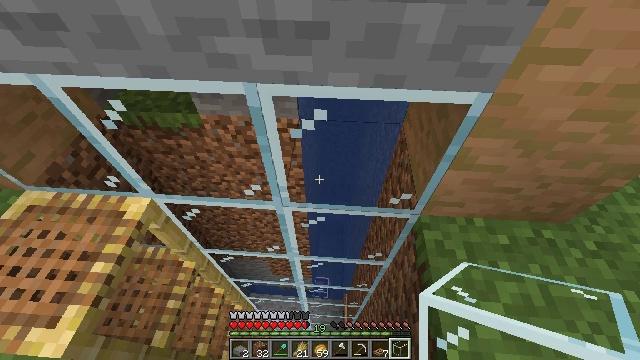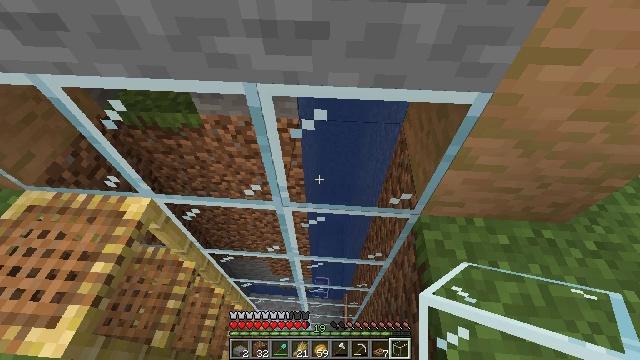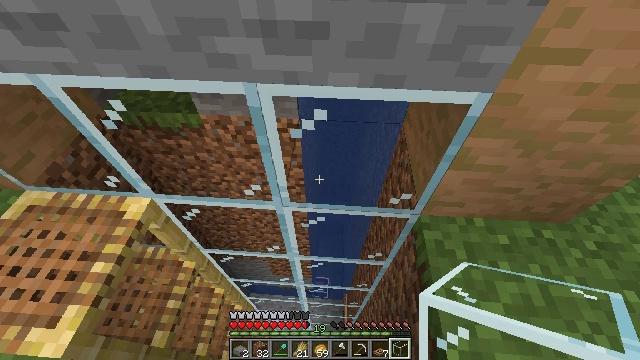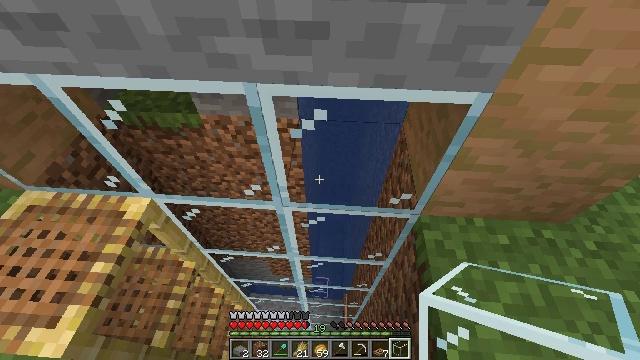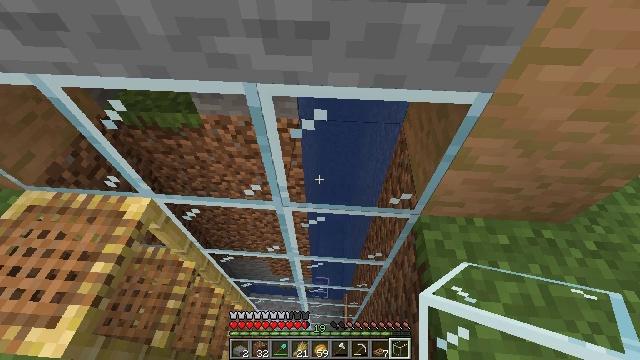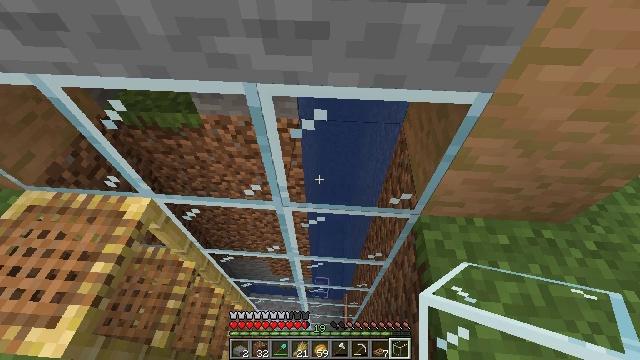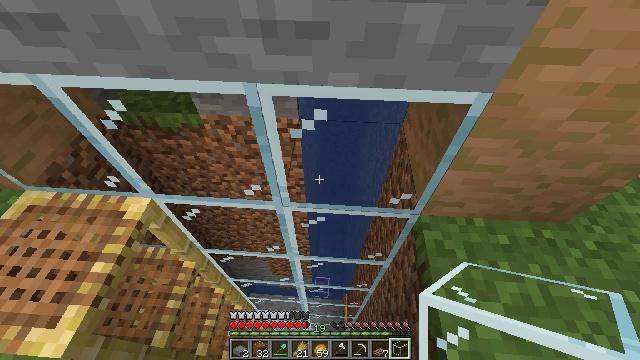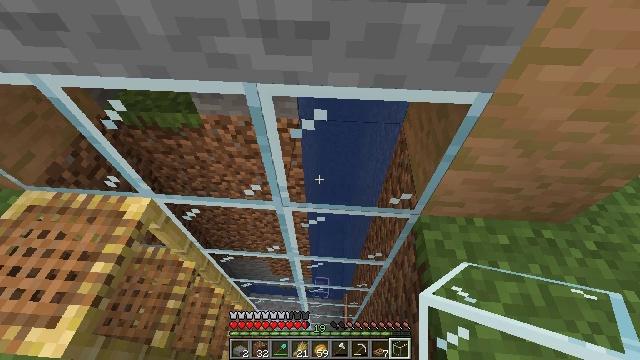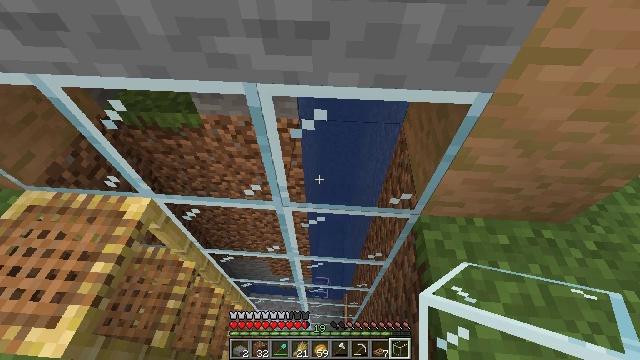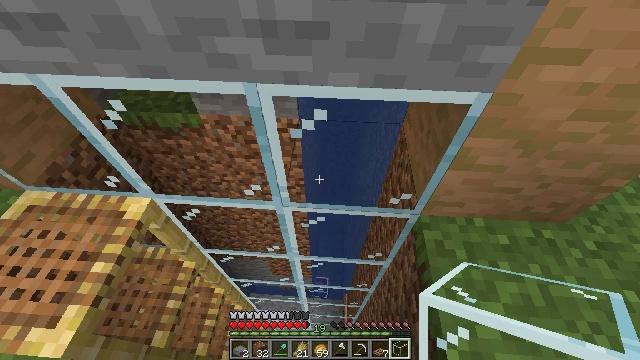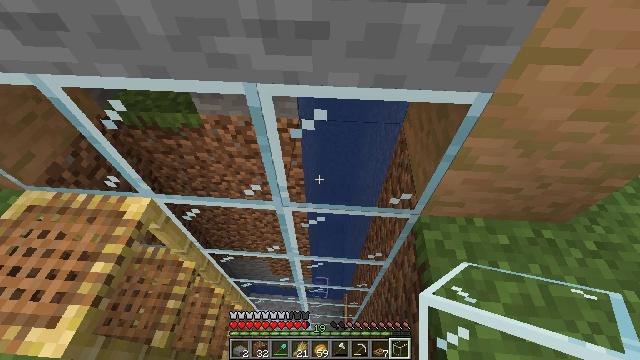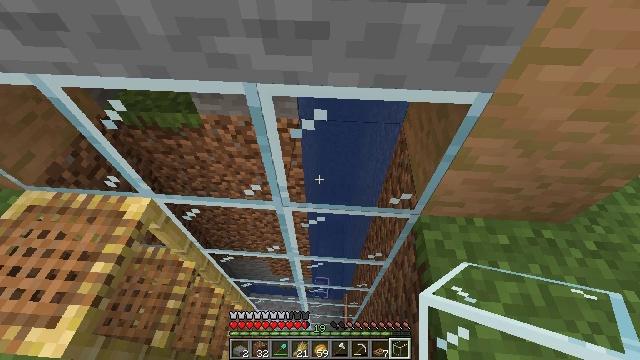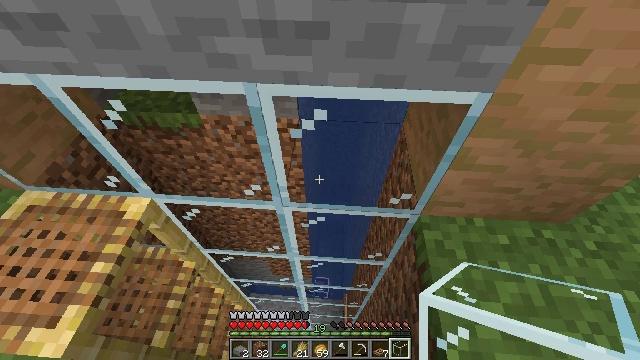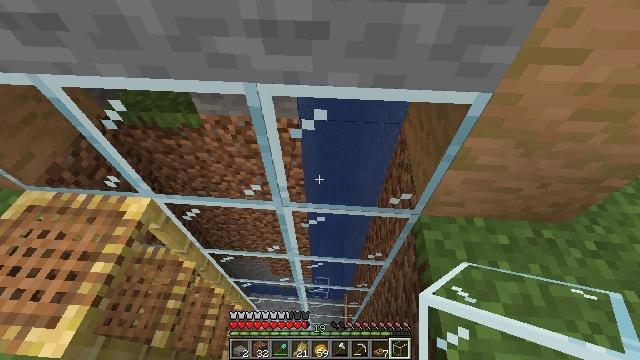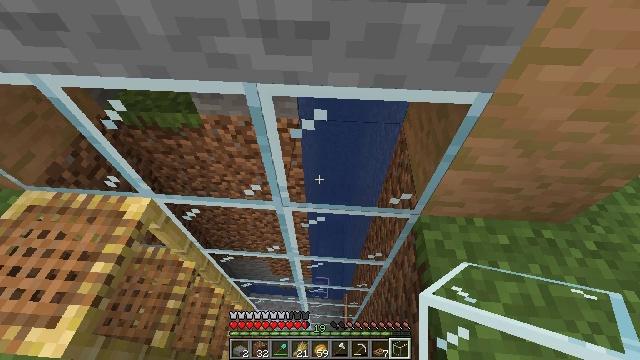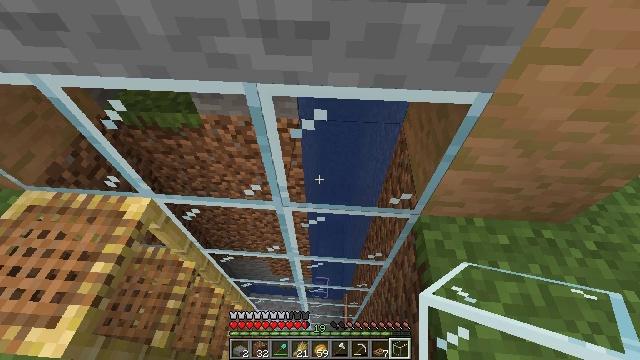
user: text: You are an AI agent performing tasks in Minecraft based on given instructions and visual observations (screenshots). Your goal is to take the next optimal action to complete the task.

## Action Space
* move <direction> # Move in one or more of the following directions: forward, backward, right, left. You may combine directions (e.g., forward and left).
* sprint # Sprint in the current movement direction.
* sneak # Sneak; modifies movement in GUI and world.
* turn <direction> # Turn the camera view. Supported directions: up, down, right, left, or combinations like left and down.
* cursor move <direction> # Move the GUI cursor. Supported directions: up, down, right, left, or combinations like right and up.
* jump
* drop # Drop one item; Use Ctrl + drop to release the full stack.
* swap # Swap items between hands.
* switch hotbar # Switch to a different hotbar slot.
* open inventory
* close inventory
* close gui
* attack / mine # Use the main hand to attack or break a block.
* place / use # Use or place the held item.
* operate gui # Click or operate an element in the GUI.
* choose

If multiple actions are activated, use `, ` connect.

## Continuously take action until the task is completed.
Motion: motion action
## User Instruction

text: Create a jungle sign in the crafting grid.
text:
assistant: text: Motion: no_op
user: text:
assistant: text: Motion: no_op
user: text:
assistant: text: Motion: no_op
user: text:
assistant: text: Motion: no_op
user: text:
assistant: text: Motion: no_op
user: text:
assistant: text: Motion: no_op
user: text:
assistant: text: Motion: no_op
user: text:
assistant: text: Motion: no_op
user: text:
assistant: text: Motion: no_op
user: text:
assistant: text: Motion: no_op
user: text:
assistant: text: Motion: no_op
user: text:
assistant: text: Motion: no_op
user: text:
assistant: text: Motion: no_op
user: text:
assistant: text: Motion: no_op
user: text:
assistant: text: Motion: no_op
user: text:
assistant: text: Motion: no_op
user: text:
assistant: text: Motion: no_op
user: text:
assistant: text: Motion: no_op
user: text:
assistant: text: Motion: no_op
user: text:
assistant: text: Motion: no_op
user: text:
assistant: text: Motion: no_op
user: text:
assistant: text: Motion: no_op
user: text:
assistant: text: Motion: no_op
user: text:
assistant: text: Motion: no_op
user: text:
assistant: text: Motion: no_op
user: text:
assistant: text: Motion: no_op
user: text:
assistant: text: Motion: no_op
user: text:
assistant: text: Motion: no_op
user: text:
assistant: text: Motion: no_op
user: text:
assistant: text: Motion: no_op